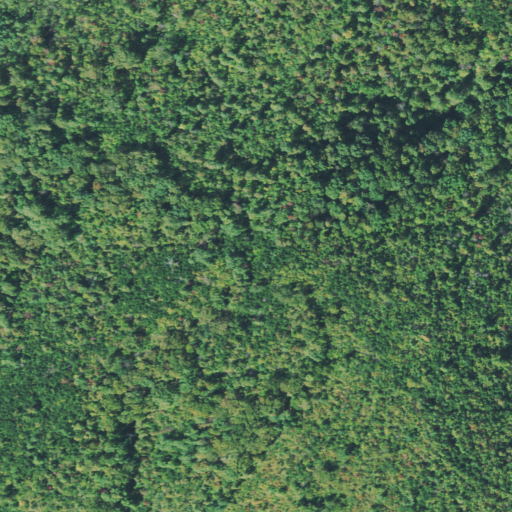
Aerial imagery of mountain in Tennessee named Pink Knob containing deciduous forest and evergreen forest